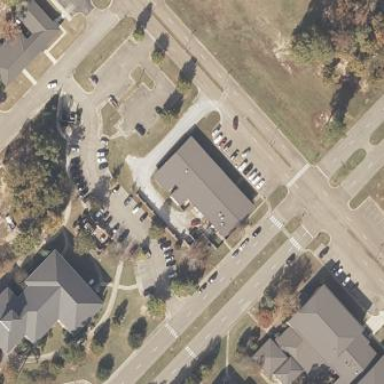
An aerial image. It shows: Building housing bowling alley.